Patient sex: M
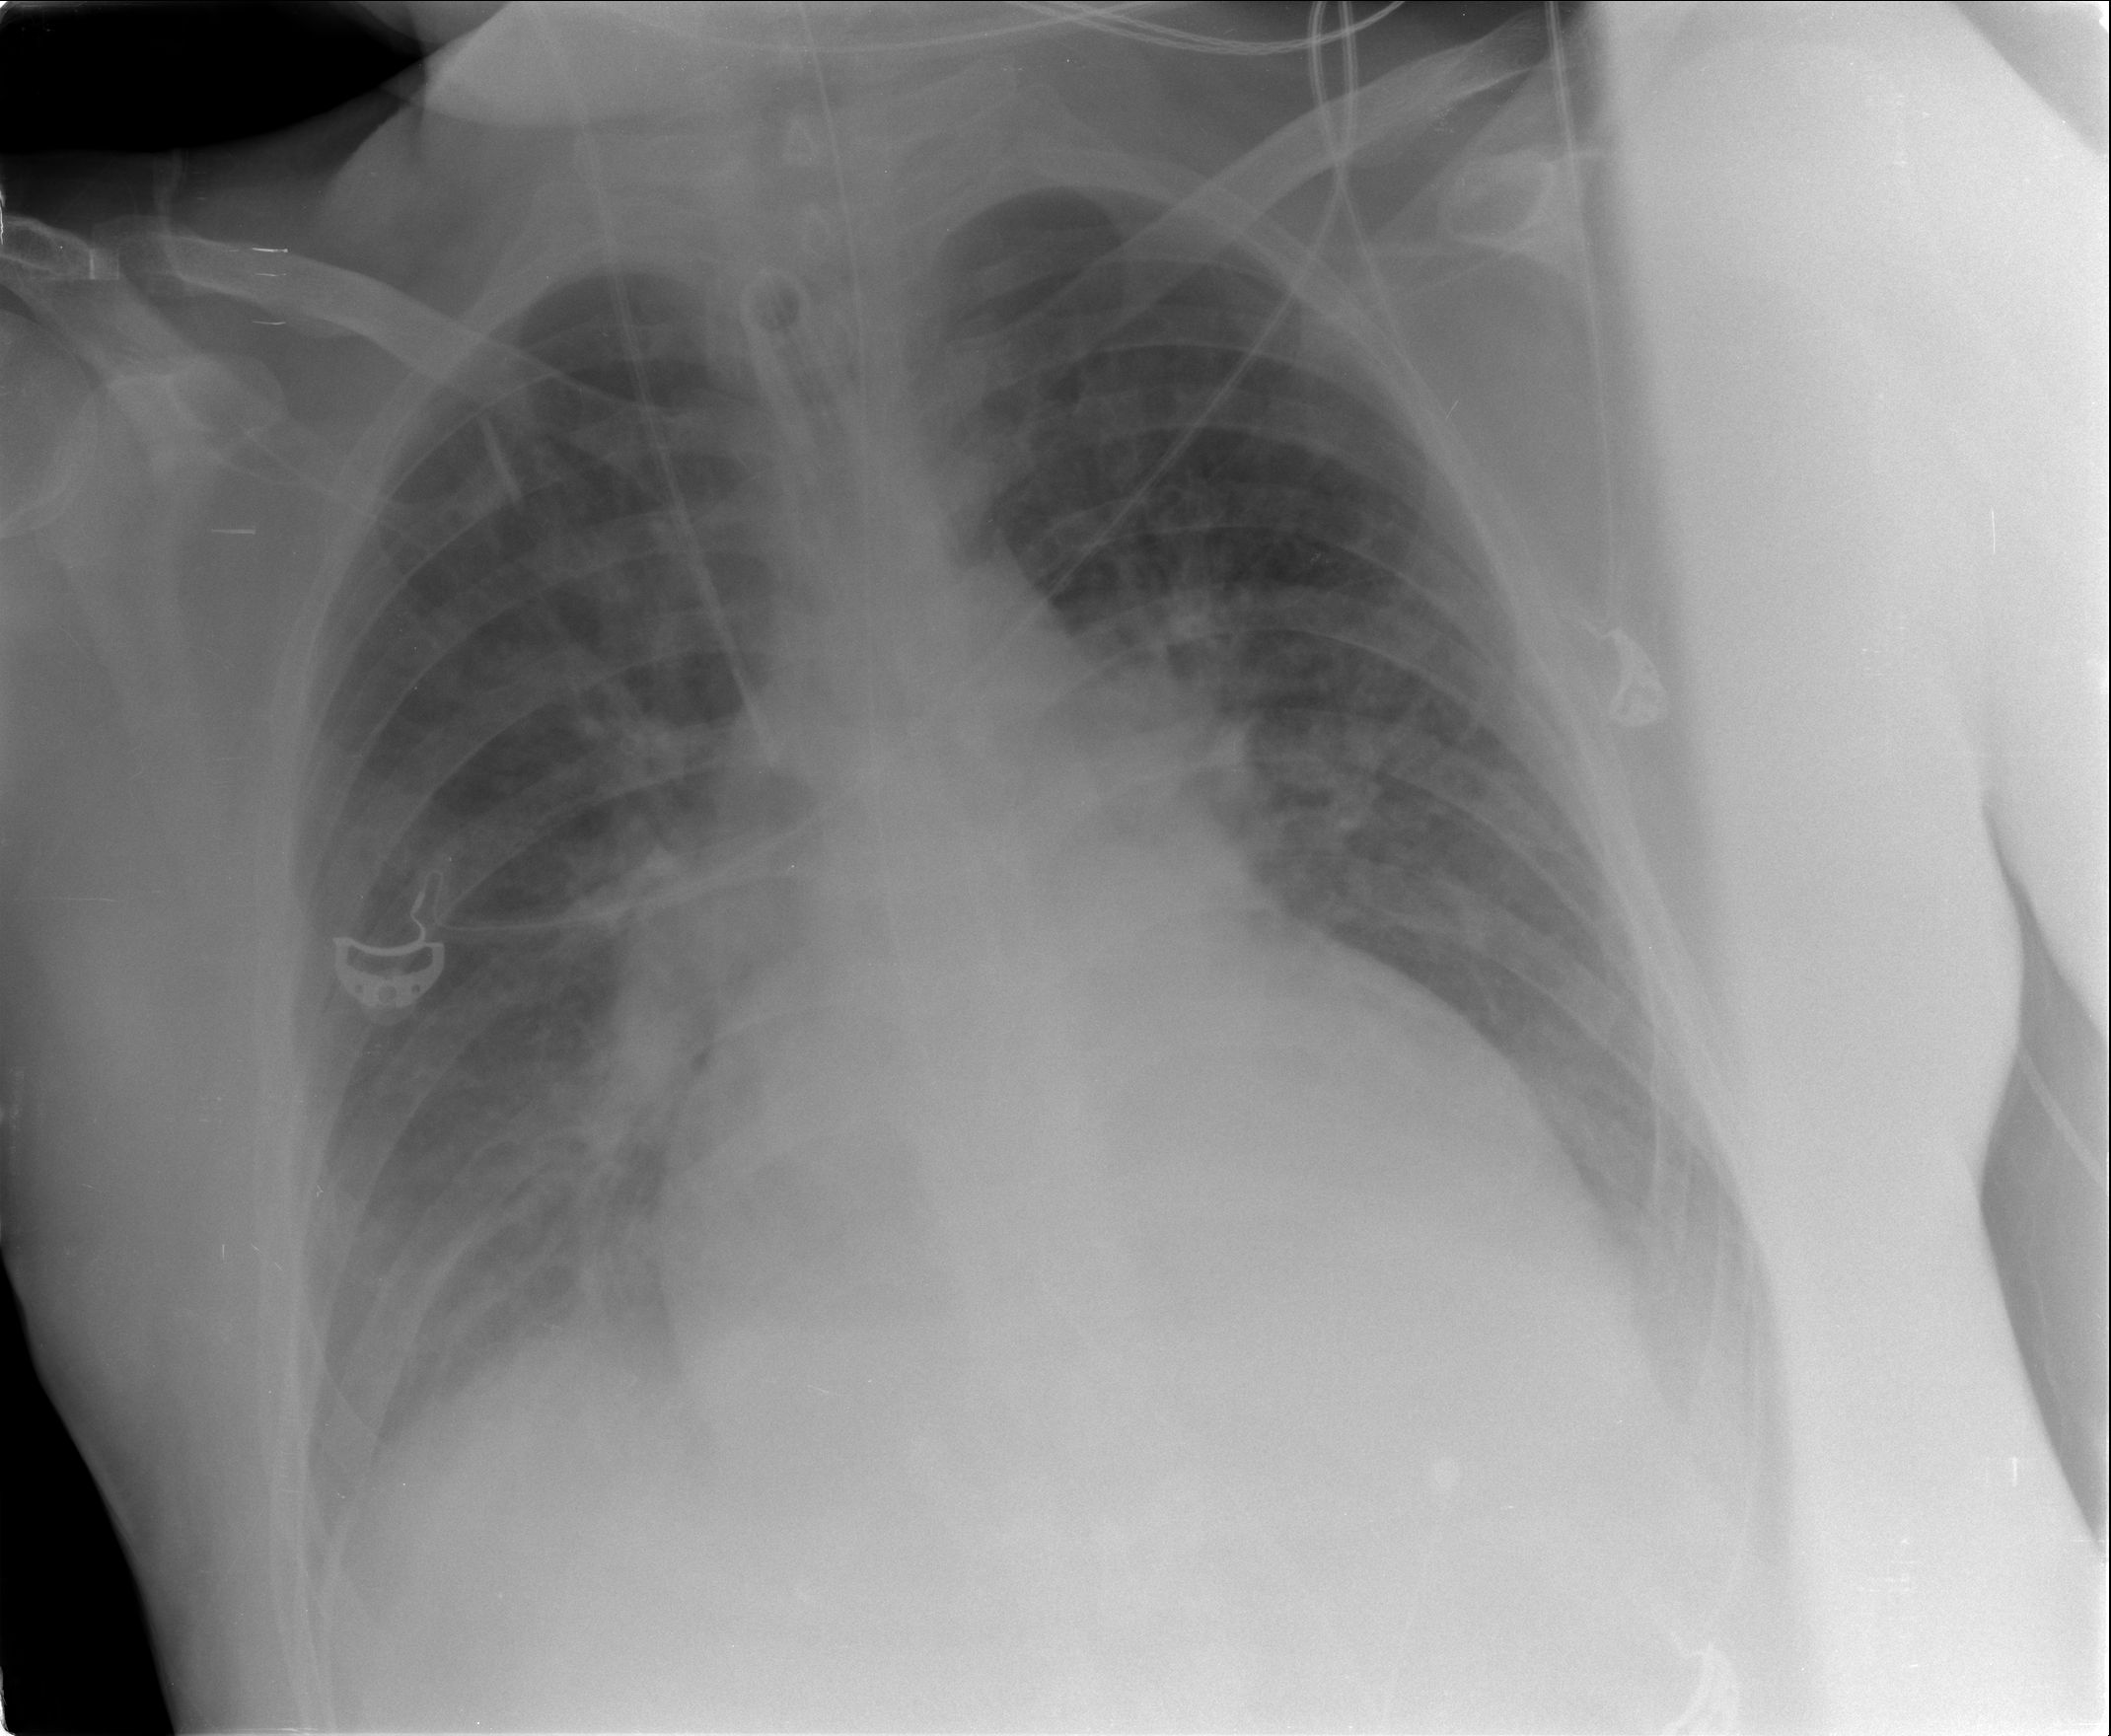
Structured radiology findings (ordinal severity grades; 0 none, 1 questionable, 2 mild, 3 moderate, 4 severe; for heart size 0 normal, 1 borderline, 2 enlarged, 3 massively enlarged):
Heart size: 2
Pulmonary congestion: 2
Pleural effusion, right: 2
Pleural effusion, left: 2
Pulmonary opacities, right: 0
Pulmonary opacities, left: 0
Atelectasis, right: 2
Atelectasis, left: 2